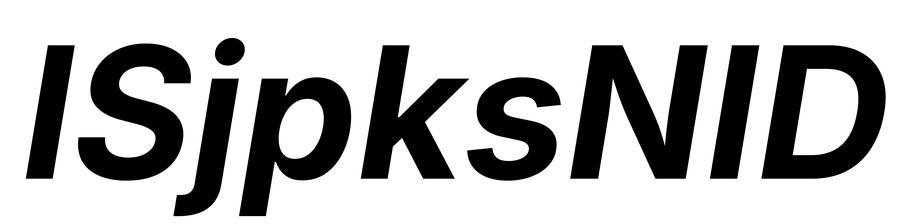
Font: Inter-Italic_Bold_Italic